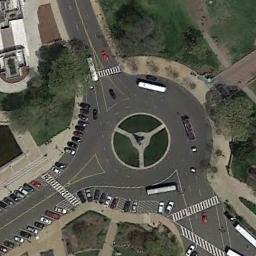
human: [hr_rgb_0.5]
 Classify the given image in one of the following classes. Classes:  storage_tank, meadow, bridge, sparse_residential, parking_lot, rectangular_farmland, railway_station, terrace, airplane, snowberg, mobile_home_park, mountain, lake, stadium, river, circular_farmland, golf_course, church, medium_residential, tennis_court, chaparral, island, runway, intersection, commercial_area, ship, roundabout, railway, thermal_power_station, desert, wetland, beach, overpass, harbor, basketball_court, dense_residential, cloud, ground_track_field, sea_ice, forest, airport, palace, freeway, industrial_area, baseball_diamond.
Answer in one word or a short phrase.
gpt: roundabout